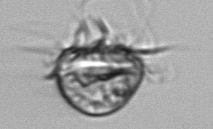
Label: Leegaardiella_ovalis